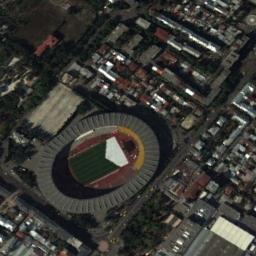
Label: stadium